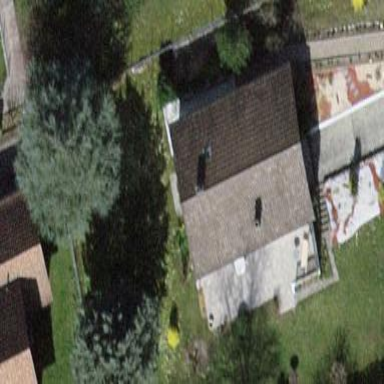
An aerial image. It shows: Detached building.